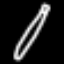
Label: pencil